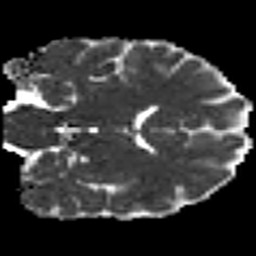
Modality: MD
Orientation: coronal
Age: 23
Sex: male
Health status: ill
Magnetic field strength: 3 T
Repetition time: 8.4 s
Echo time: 0.0926 s